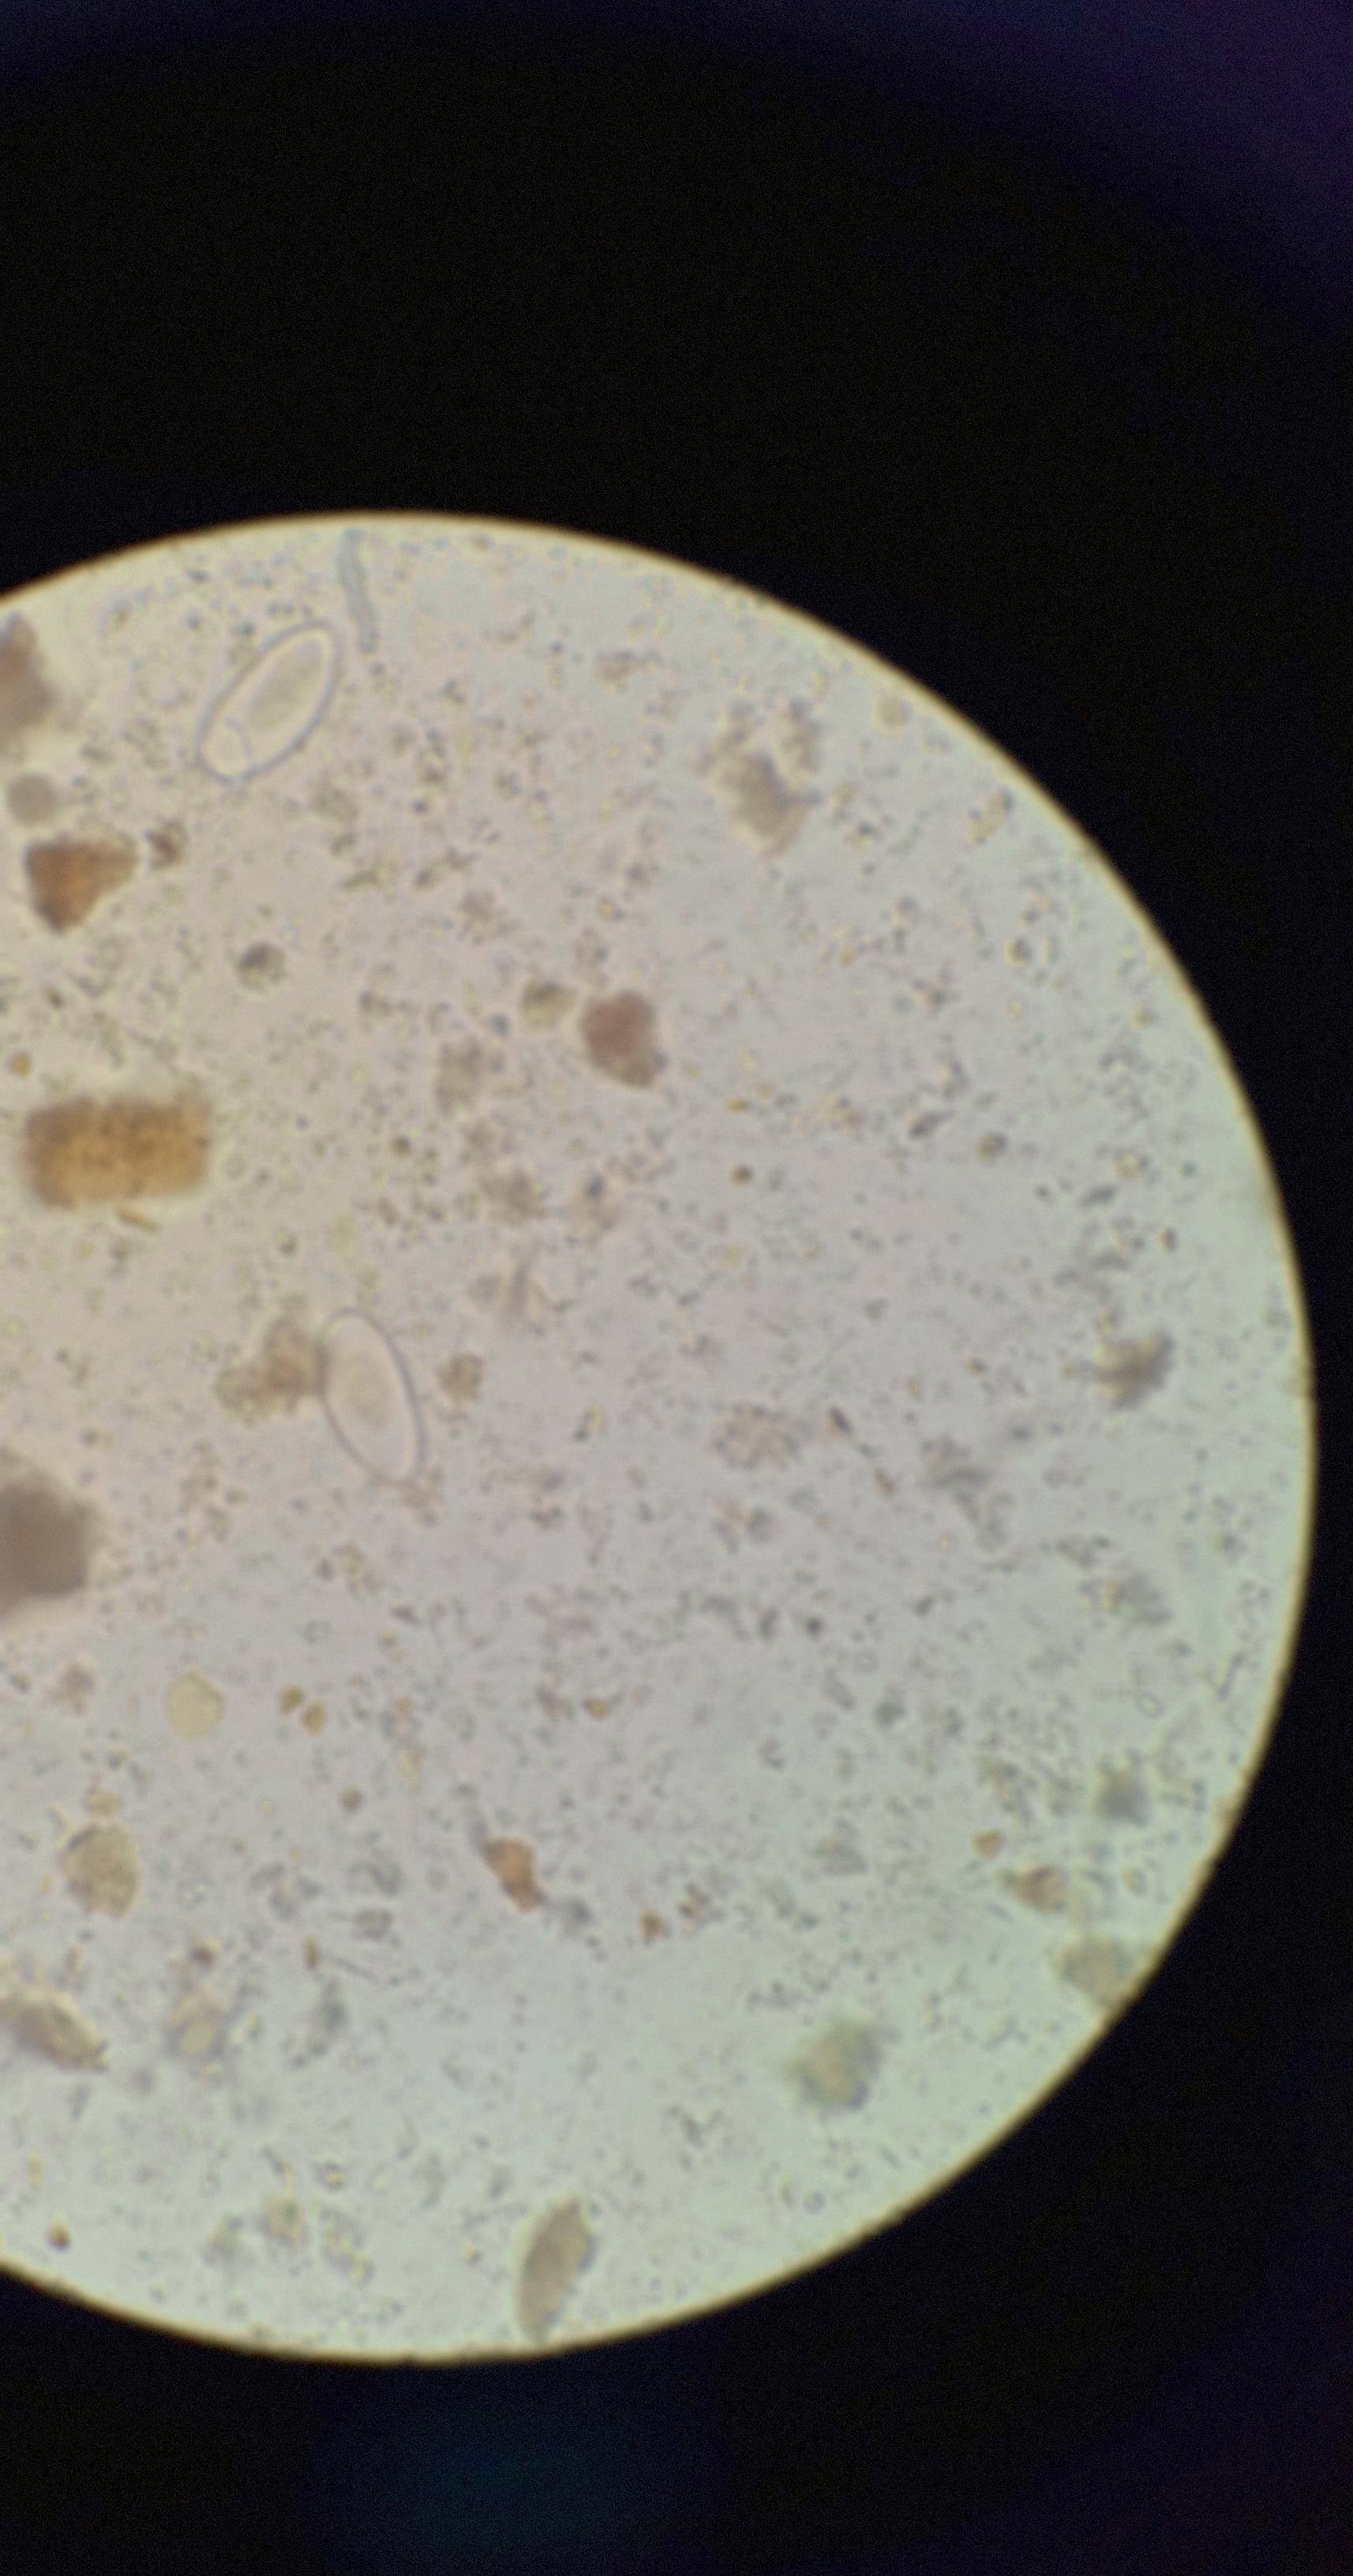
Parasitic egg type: Enterobius vermicularis